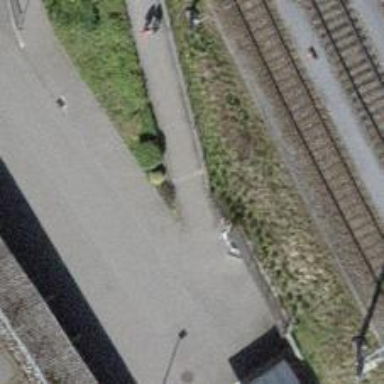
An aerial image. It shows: Paved footway.